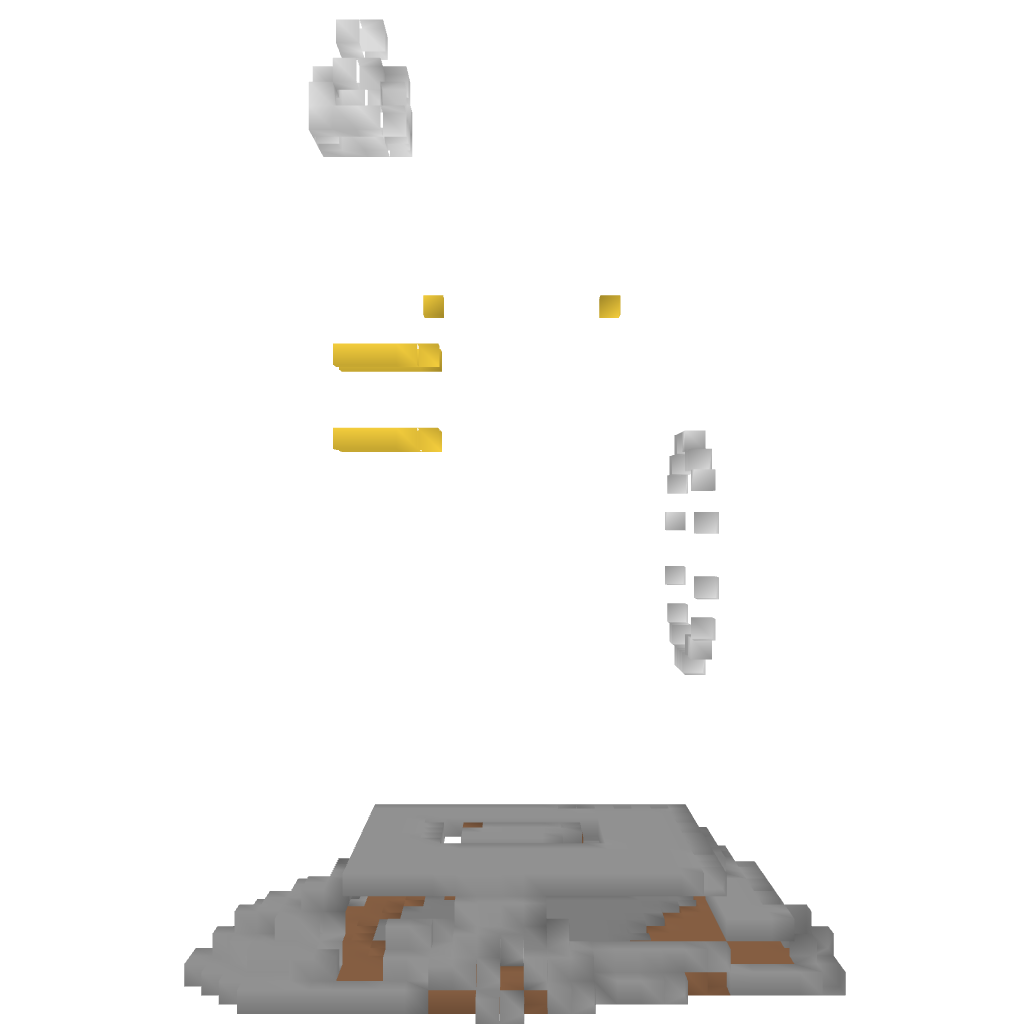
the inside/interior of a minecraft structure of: Statue of the Oracle of Apollo